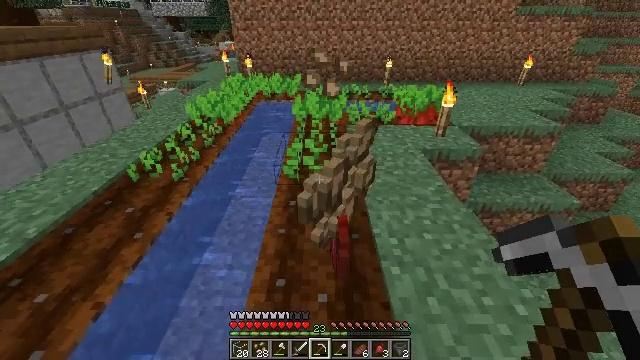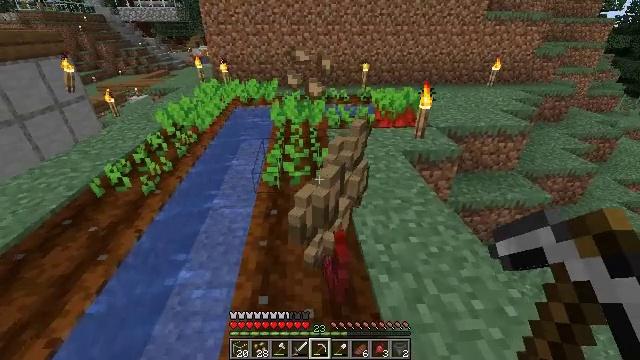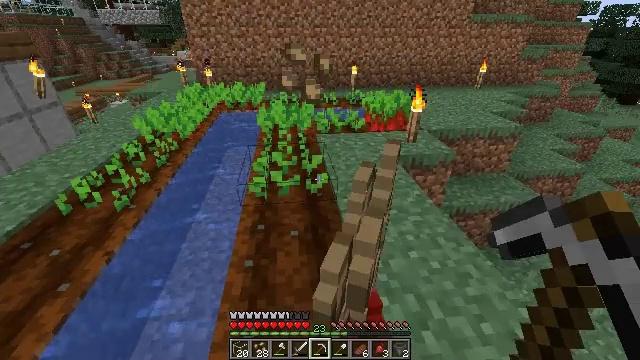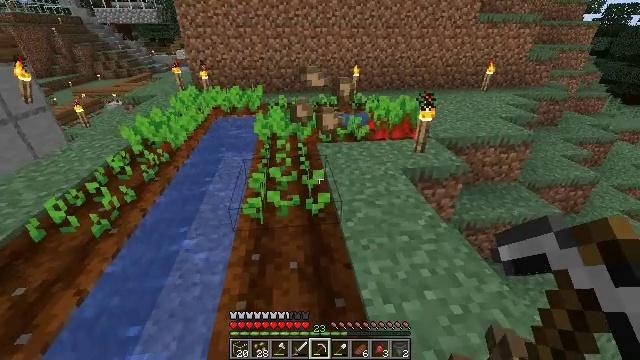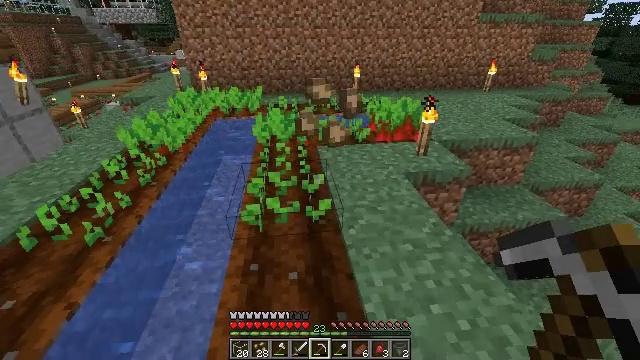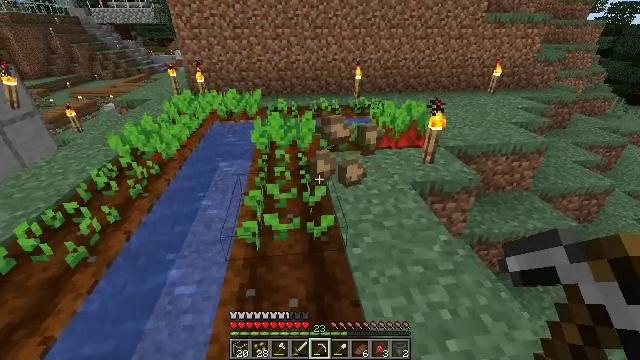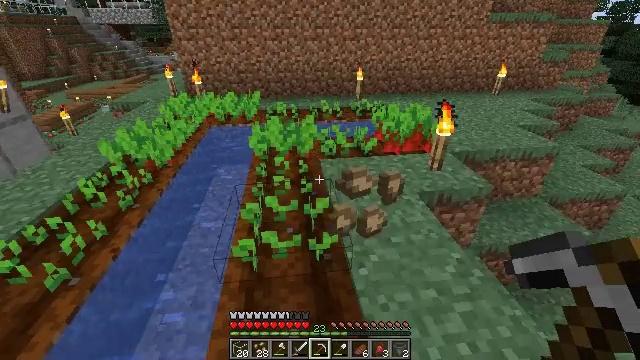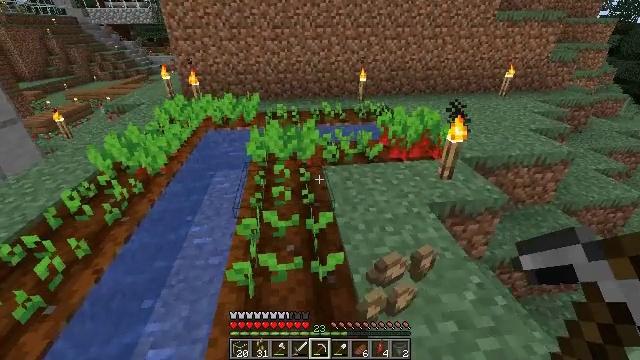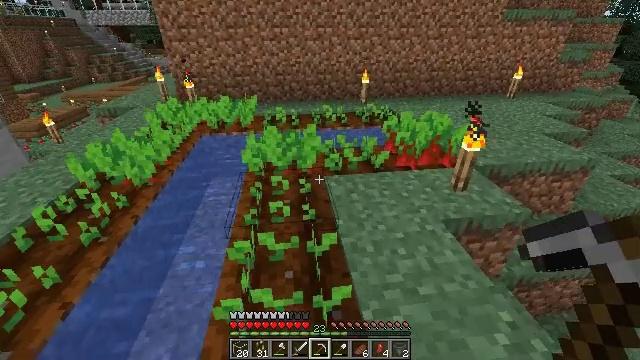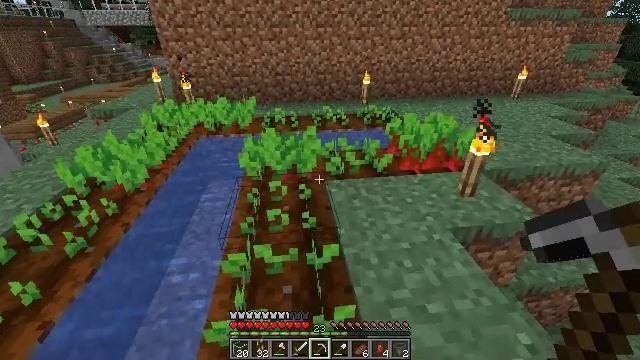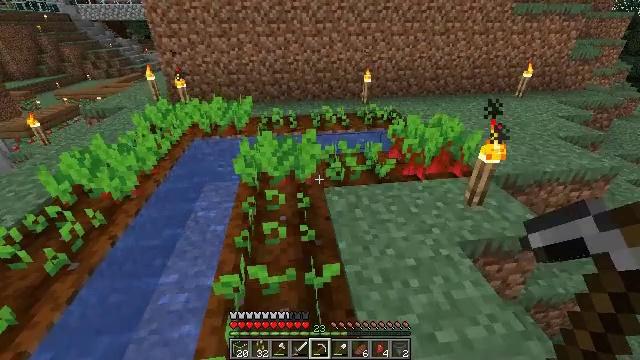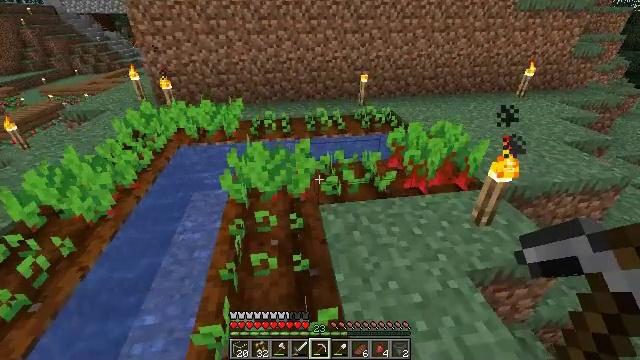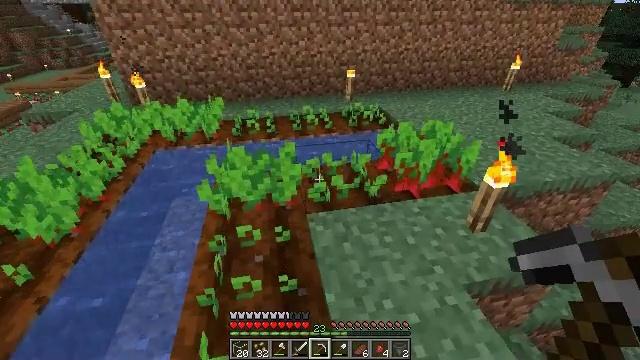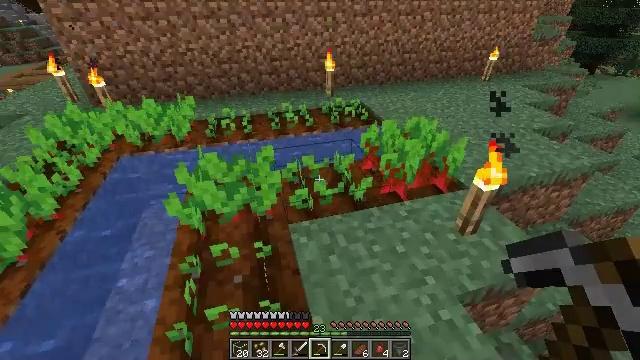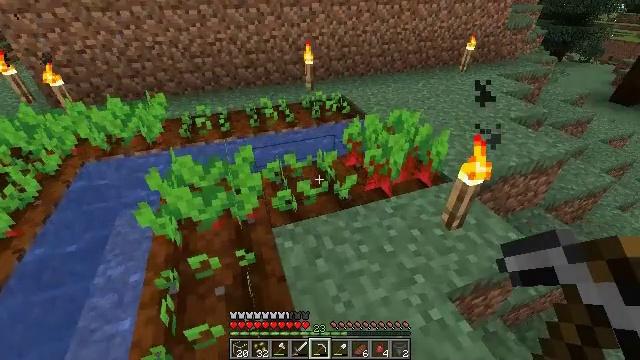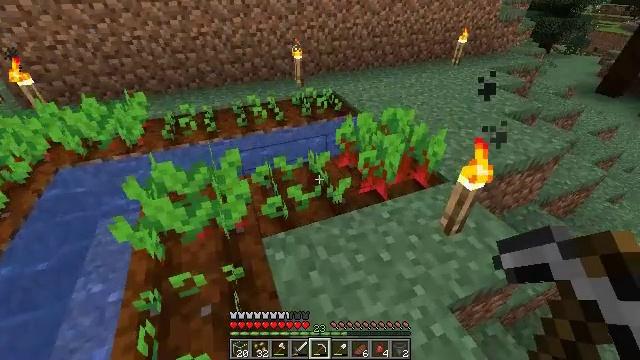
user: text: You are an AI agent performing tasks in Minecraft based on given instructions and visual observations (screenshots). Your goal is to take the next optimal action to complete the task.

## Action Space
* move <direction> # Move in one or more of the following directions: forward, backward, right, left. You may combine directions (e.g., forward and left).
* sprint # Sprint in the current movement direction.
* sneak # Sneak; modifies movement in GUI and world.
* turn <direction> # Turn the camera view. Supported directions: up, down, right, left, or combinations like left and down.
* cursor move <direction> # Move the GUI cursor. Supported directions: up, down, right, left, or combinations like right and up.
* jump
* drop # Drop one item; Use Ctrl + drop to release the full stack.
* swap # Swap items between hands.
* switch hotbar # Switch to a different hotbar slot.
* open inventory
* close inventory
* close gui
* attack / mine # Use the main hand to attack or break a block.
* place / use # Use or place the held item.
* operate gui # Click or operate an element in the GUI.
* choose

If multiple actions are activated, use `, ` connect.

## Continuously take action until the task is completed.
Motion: motion action
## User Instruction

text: Mine beetroots from the garden.
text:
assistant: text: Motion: move forward, turn right
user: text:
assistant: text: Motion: move forward, turn right
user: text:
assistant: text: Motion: move forward
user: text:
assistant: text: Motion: move forward
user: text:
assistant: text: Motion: move forward
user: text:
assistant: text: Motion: move forward
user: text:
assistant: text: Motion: move forward
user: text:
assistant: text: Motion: move forward
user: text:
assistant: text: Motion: move forward
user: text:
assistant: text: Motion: move forward
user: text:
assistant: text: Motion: move forward, turn right and down
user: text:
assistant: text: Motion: move forward, turn right and down
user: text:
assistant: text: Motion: move forward, turn right and down
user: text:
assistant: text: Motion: move forward, turn right and down
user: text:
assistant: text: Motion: move forward, turn right and down
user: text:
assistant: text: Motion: move forward, turn right and down
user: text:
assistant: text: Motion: move forward, turn right and down
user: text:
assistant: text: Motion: turn right and down
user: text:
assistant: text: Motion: turn right
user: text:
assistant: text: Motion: no_op
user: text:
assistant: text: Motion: no_op
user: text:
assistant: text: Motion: turn right
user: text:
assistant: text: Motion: turn right
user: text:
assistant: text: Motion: turn right
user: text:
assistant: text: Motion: no_op
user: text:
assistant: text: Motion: attack / mine
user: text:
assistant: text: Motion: attack / mine
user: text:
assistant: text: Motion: no_op
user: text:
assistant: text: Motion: no_op
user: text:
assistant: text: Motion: no_op